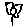
Label: flower